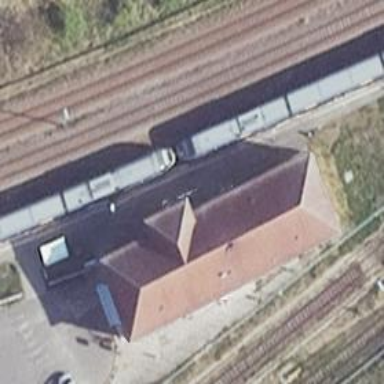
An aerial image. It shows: Close-up of railway platform edge.